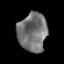
Tissue: prostate
Cell type: Myeloid cells
Senescence score: 0.3524
Nuclear area (px): 1095
Mean DAPI intensity: 115.567